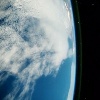
Label: cloud